Question: The groovy compiler complains when running 'run-app' in Intellij:
'''
(...)
.Error
|
Compilation error: startup failed:
Compile error during compilation with javac.
(...).java:42: error: multi-catch statement is not supported in -source 1.6
} catch (ParserConfigurationException | SAXException | IOException e) {
^
(use -source 7 or higher to enable multi-catch statement)
1 error
1 error
Java HotSpot(TM) 64-Bit Server VM warning: ignoring option MaxPermSize=256m; support was removed in 8.0
[INFO] ------------------------------------------------------------------------
[INFO] BUILD FAILURE
[INFO] ------------------------------------------------------------------------
(...)
'''
I have tried all the settings I found or read that could affect it:
-
What else could I try?
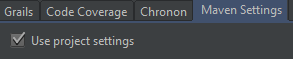
Answer: In the 'BuildConfig.groovy' are also settings for the target/source level. To my understanding they are the sole authority for setting it (well the starting JDK should be able to handle it).
'''
grails.project.target.level = 1.8
grails.project.source.level = 1.8
'''
Both values are generated by default in a new grails project (at least since 2.X)